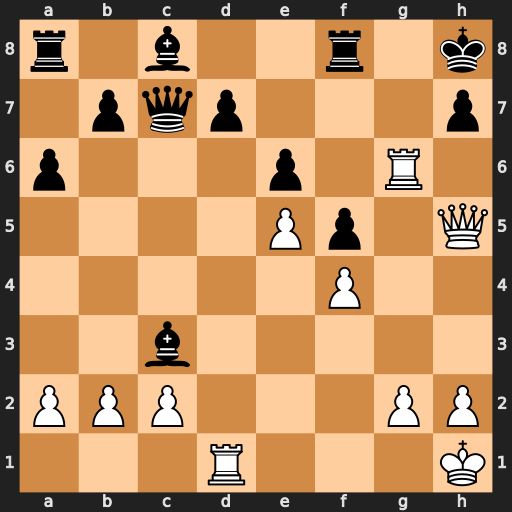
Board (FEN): r1b2r1k/1pqp3p/p3p1R1/4Pp1Q/5P2/2b5/PPP3PP/3R3K
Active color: w
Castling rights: -
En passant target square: -
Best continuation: Rd3 Qd8 Rdg3